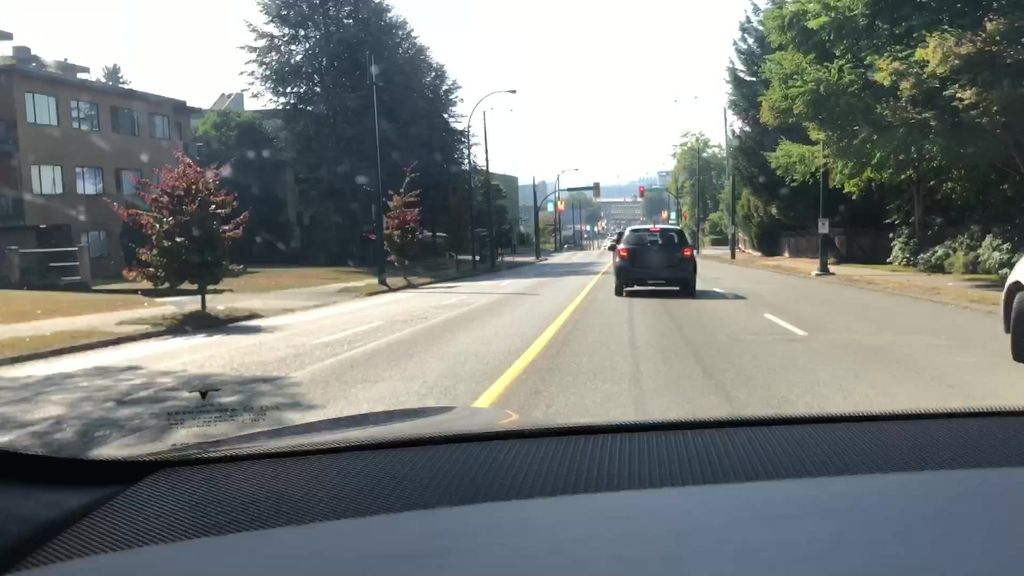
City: vancouver